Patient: sex M, age 29
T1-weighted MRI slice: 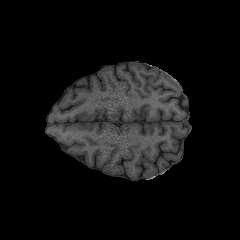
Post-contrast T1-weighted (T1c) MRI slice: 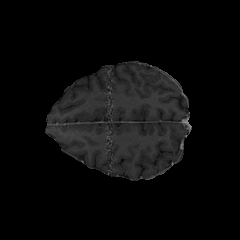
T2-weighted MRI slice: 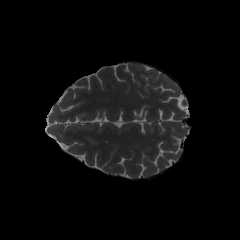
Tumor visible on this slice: no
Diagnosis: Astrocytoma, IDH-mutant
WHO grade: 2